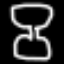
Label: hourglass